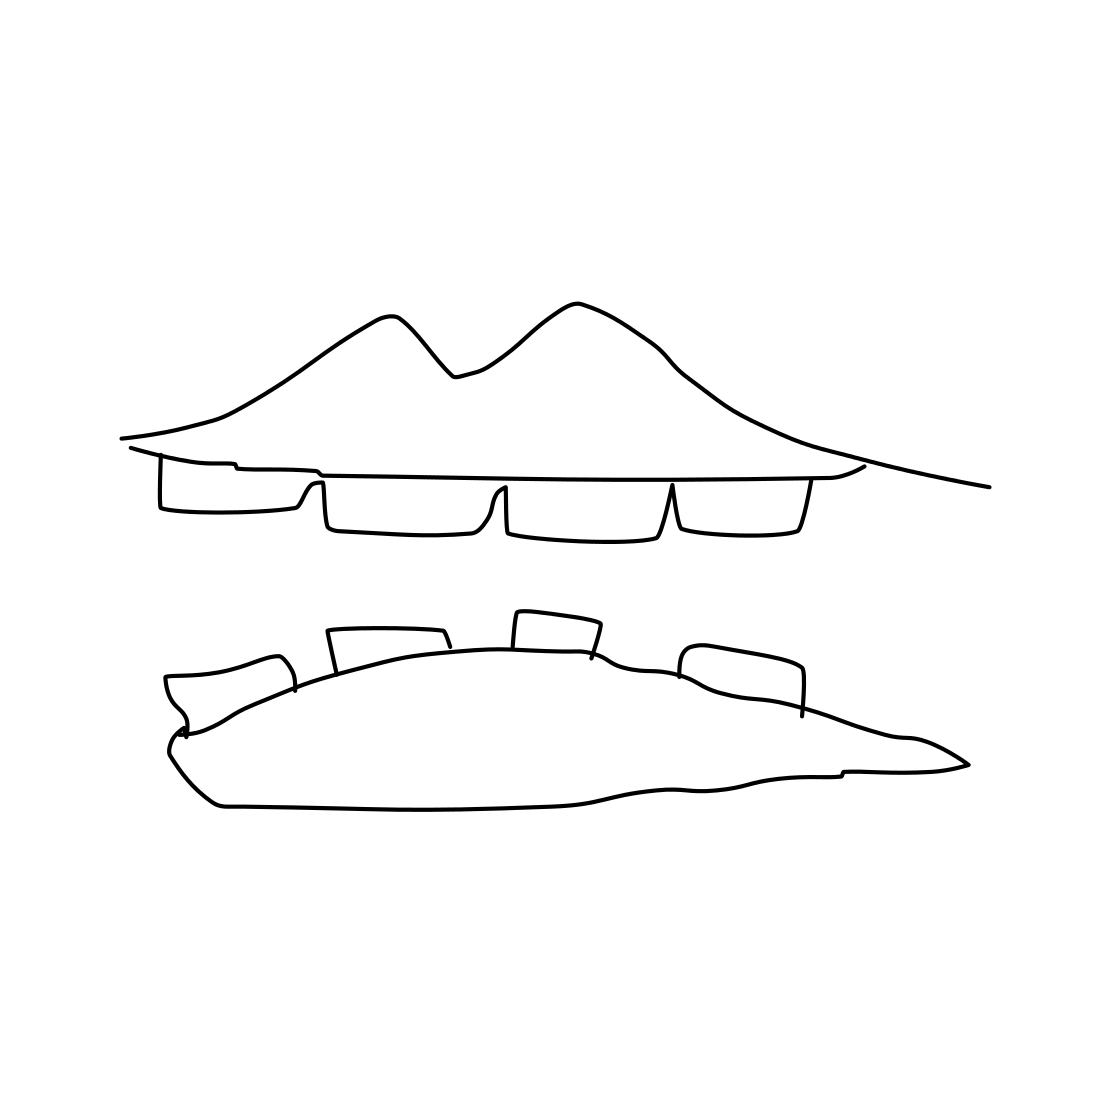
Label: mouth